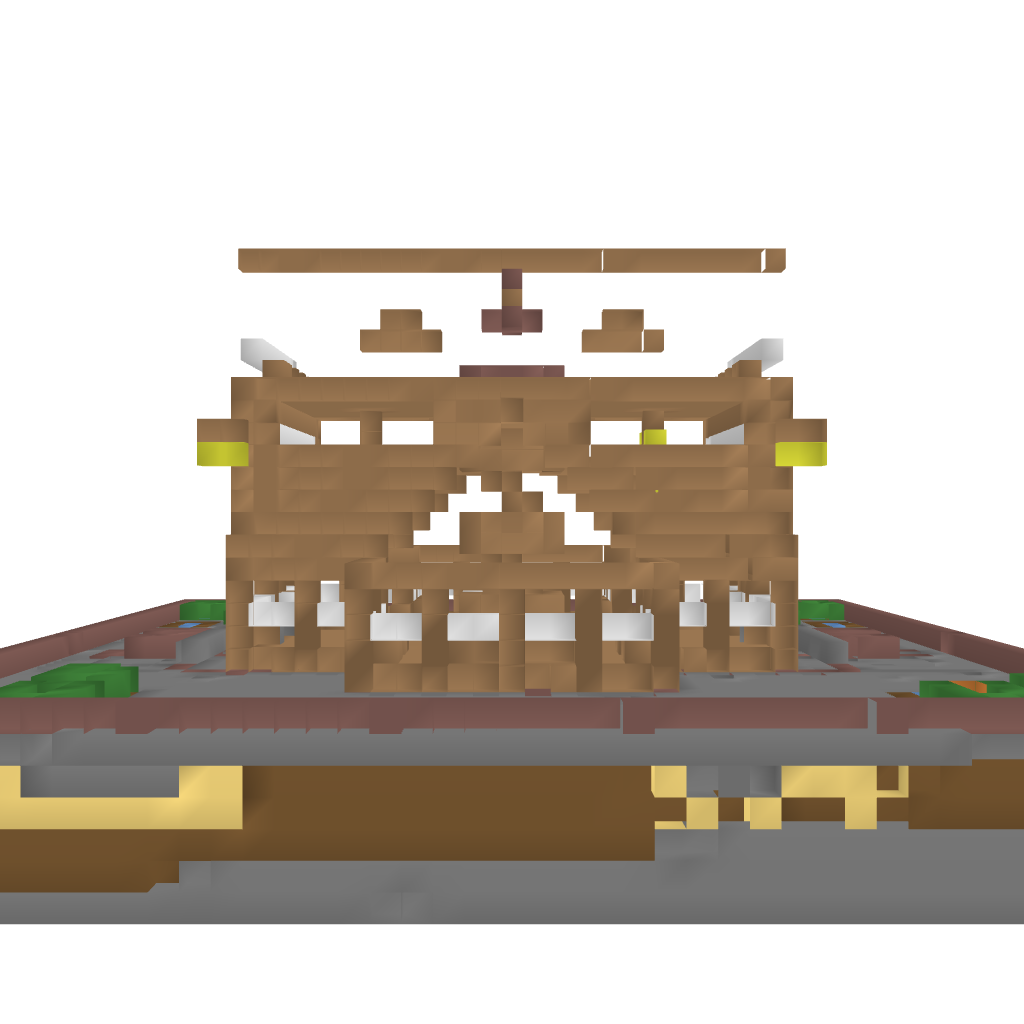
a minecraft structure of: kierownik's mansion bad low quality